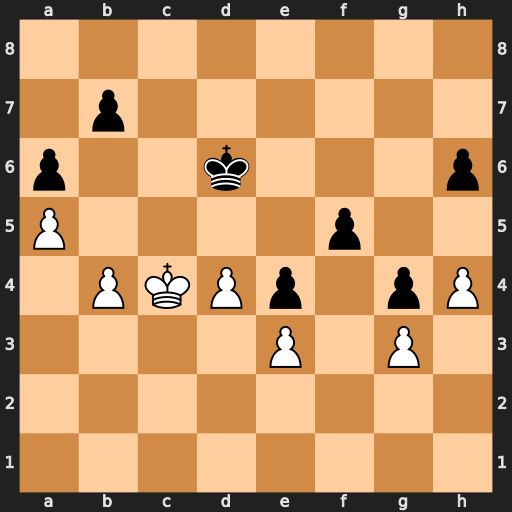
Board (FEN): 8/1p6/p2k3p/P4p2/1PKPp1pP/4P1P1/8/8
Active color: w
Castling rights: -
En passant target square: -
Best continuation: d5 h5 Kd4 f4 exf4